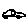
Label: car